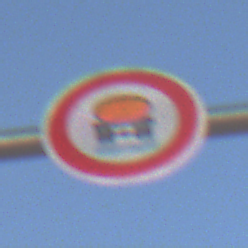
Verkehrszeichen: VerbotFahrzeugeWassergefaehrdenderLadung
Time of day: SunriseSunset
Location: Outdoor (Suburban)
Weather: PartlyCloudy
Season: NotSpecified
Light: Natural